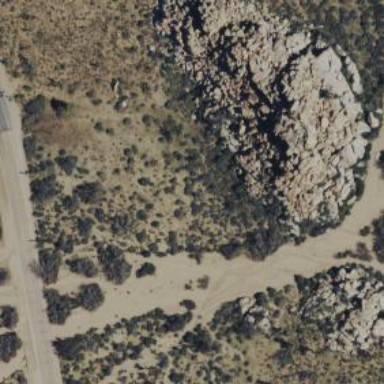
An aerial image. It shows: Landscape dominated by bare rock.